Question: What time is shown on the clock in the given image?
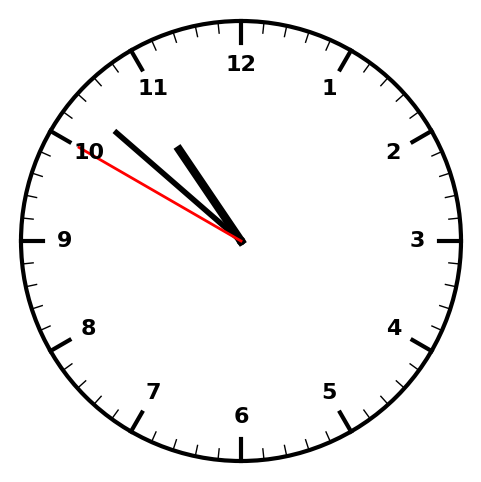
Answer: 10:51:50